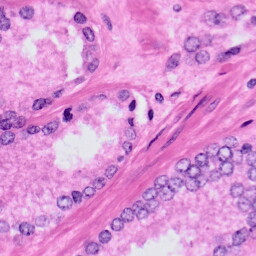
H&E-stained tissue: Prostate